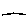
Label: line